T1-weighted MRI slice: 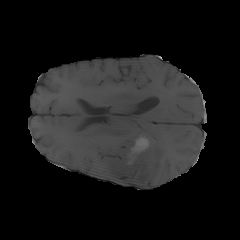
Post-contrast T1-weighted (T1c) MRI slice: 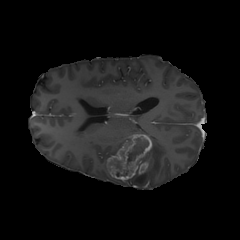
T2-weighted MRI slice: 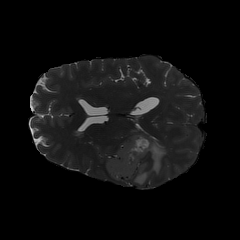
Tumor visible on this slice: yes